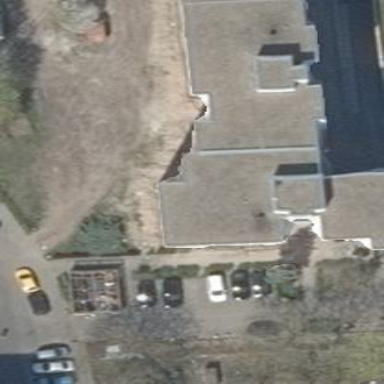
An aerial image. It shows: Flat-roofed apartment building.